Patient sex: F
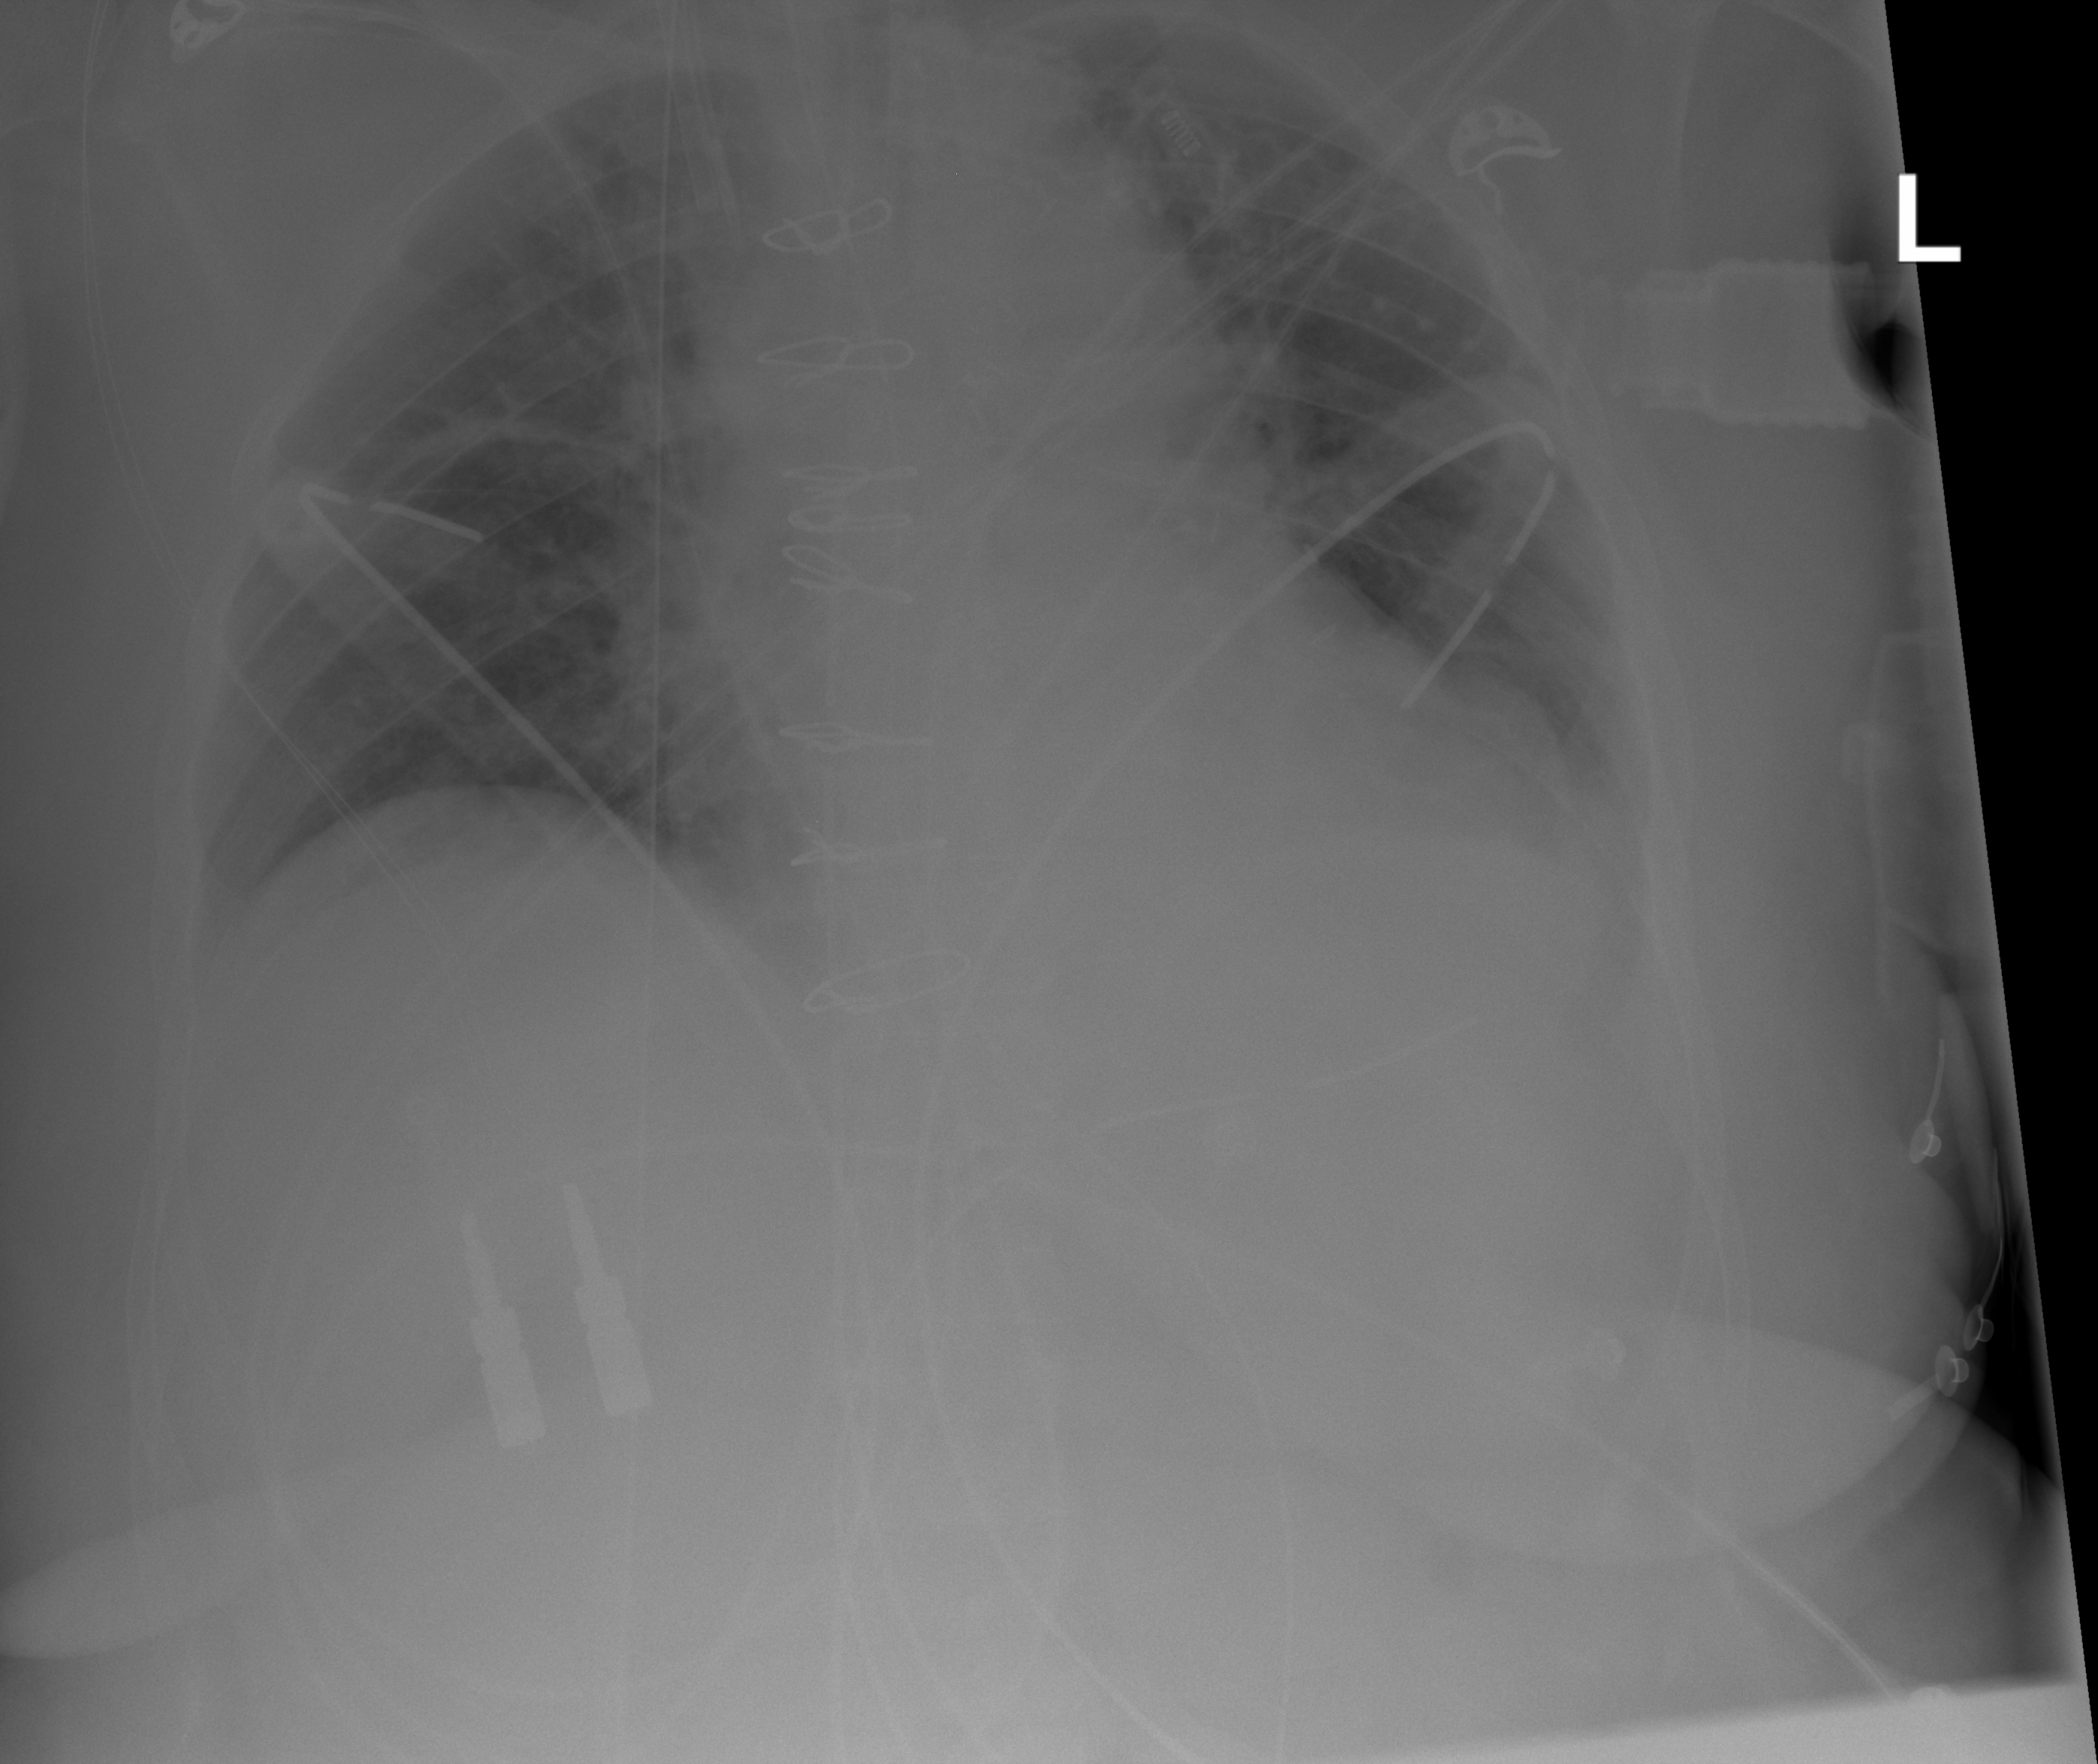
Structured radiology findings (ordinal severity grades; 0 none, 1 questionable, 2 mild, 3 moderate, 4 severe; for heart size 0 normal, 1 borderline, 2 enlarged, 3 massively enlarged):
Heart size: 1
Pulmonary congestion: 0
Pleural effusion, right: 0
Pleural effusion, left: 0
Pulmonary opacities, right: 2
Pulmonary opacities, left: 2
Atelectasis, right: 0
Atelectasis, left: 2